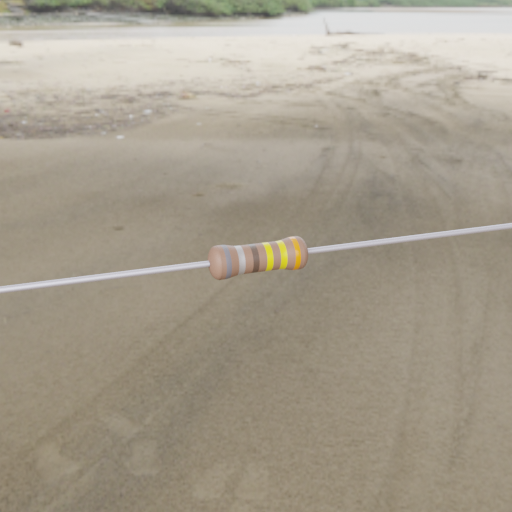
Resistor colour bands (in order): gray, silver, brown, yellow, yellow, orange